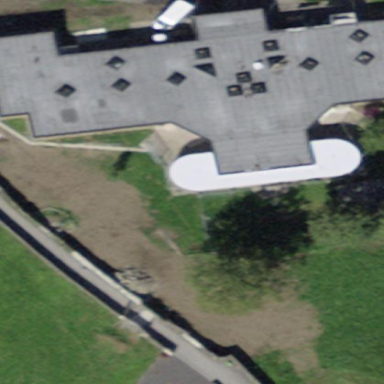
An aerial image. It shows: Kindergarten building.